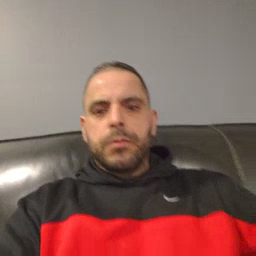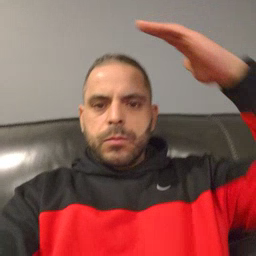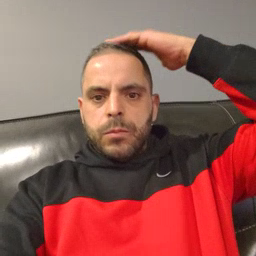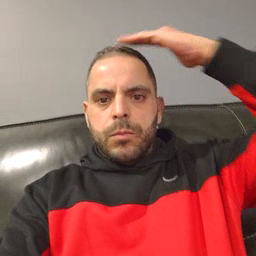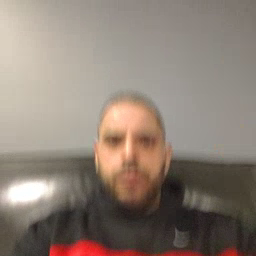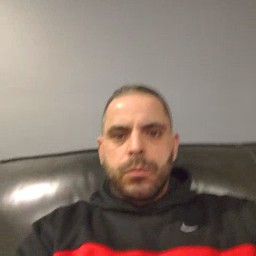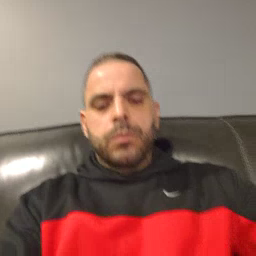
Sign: hat